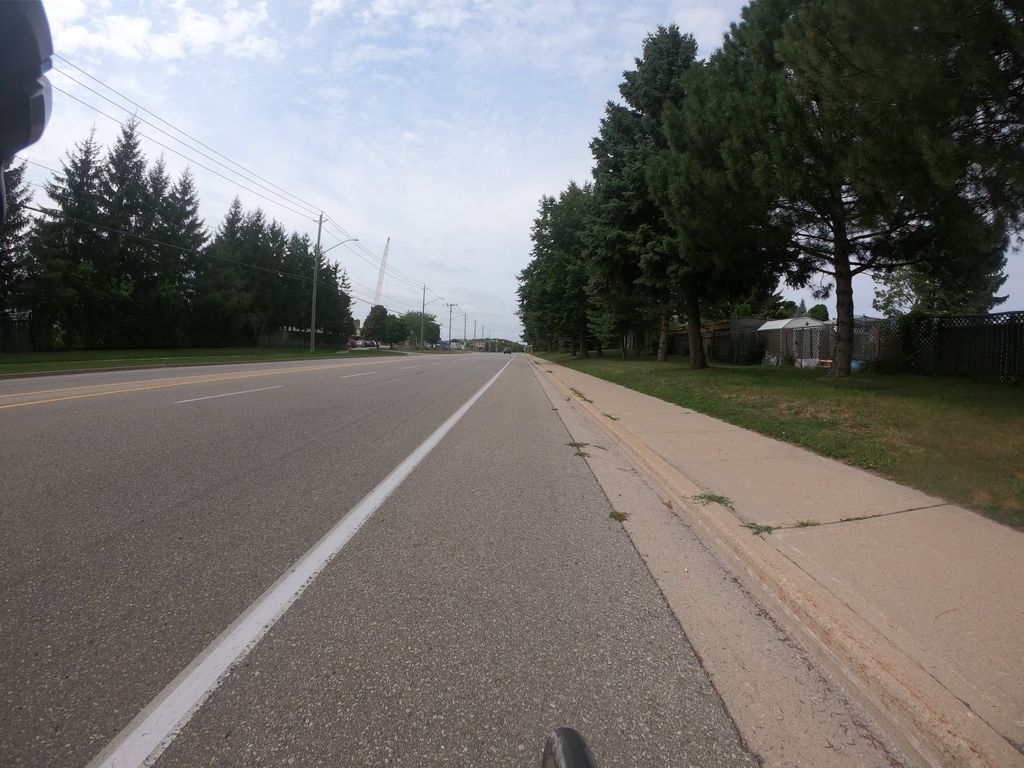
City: kitchener-waterloo